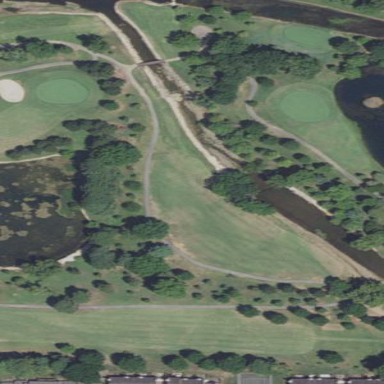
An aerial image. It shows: Grassy area designated as golf fairway.